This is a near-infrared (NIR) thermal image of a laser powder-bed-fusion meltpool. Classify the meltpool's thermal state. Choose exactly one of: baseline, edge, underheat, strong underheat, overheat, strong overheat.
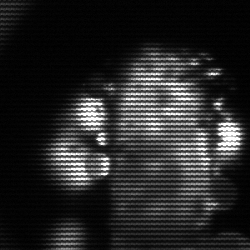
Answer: strong underheat